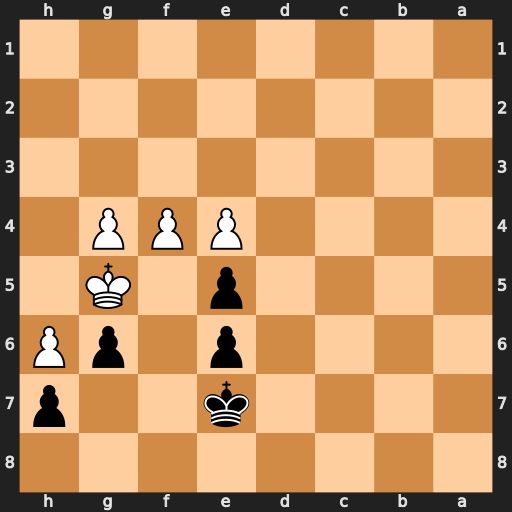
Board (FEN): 8/4k2p/4p1pP/4p1K1/4PPP1/8/8/8
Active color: b
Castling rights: -
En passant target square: -
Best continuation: exf4 Kxf4 Kd6 g5 e5+